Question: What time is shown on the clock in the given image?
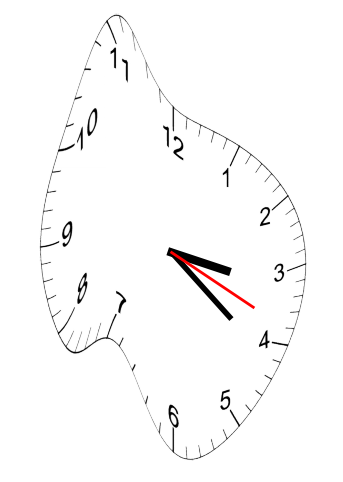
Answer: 03:21:19